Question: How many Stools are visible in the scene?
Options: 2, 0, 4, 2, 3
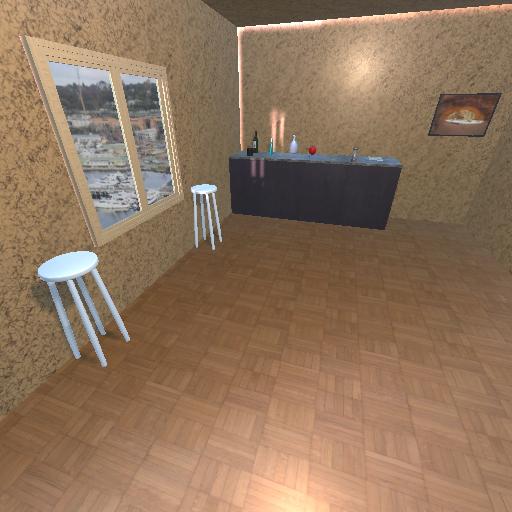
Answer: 2